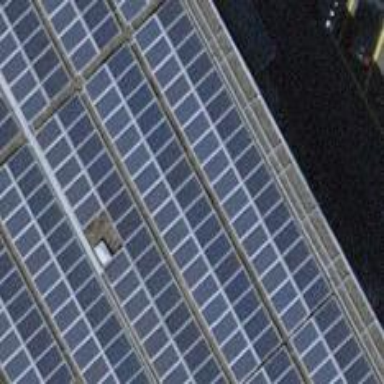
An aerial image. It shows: Solar power generator with photovoltaic panels.